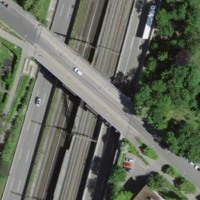
EUNIS habitat code: 57
Species observed at this site:
Aglais urticae
Buteo buteo
Vicia sepium